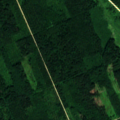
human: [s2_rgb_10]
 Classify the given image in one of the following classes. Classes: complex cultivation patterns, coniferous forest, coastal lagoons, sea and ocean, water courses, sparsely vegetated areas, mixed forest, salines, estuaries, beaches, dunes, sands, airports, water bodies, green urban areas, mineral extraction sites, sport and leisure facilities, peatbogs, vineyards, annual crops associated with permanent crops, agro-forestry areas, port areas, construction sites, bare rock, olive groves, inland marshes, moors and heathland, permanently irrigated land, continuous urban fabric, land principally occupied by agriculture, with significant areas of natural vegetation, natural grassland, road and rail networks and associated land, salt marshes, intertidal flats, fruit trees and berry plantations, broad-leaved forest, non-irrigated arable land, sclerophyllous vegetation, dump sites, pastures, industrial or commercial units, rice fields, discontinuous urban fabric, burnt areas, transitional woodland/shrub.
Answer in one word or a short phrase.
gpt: land principally occupied by agriculture, with significant areas of natural vegetation, coniferous forest, mixed forest, transitional woodland/shrub